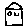
Label: house